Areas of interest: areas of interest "China Theater"
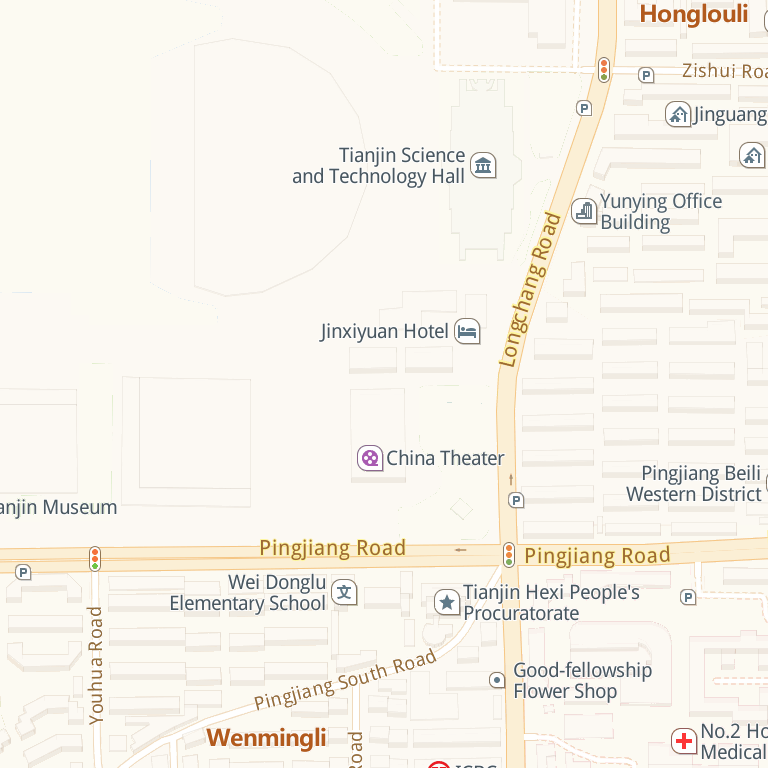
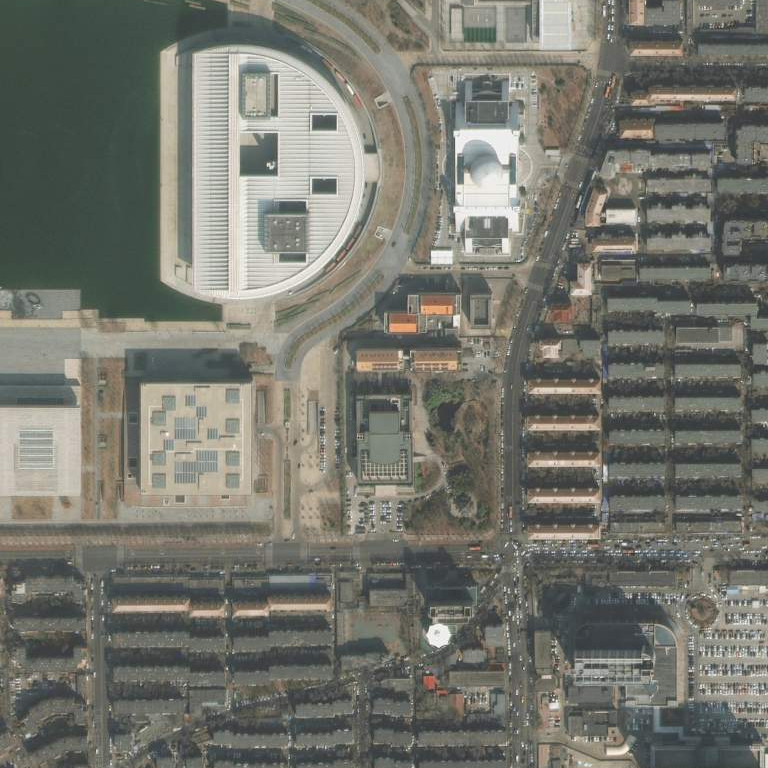